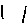
Label: smiley face